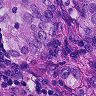
Metastatic tissue present: yes